Question: From the original question (below), I am now offering a bounty for the following:
An 'AlphaComposite' based solution for rounded corners.
- 'JPanel'- - - -
Hopefully someone picks this up quick, it seems easy.
I will also award the bounty if there is a well-explained reason why this can never be done, that others agree with.
Here is a sample image of what I have in mind (but using'AlphaComposite')
---
I've been trying to figure out a way to do rounded corners using compositing, very similar to <URL>.
However, my attempts without an intermediate BufferedImage don't work - the rounded destination composite apparently doesn't affect the source. I've tried different things but nothing works. Should be getting a rounded red rectangle, instead I'm getting a square one.
So, I have two questions, really:
1) Is there a way to make this work?
2) Will an intermediate image actually generate better performance?
SSCCE:
the test panel
'''
import java.awt.AlphaComposite;
import java.awt.Color;
import java.awt.Dimension;
import java.awt.Graphics;
import java.awt.Graphics2D;
import javax.swing.JLabel;
public class TPanel extends JLabel {
int w = 300;
int h = 200;
public TPanel() {
setOpaque(false);
setPreferredSize(new Dimension(w, h));
setMaximumSize(new Dimension(w, h));
setMinimumSize(new Dimension(w, h));
}
@Override
public void paintComponent(Graphics g) {
super.paintComponent(g);
Graphics2D g2d = (Graphics2D) g.create();
// Yellow is the clipped area.
g2d.setColor(Color.yellow);
g2d.fillRoundRect(0, 0, w, h, 20, 20);
g2d.setComposite(AlphaComposite.Src);
// Red simulates the image.
g2d.setColor(Color.red);
g2d.setComposite(AlphaComposite.SrcAtop);
g2d.fillRect(0, 0, w, h);
}
}
'''
and its
'''
import java.awt.Dimension;
import java.awt.FlowLayout;
import javax.swing.JFrame;
public class Sandbox {
public static void main(String[] args) {
JFrame f = new JFrame();
f.setMinimumSize(new Dimension(800, 600));
f.setLocationRelativeTo(null);
f.setDefaultCloseOperation(JFrame.EXIT_ON_CLOSE);
f.setLayout(new FlowLayout());
TPanel pnl = new TPanel();
f.getContentPane().add(pnl);
f.setVisible(true);
}
}
'''
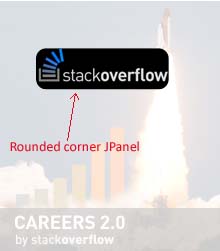
Answer: With respect to your performance concerns the Java 2D Trickery article contains a link to a very good explanation by Chet Haase on the usage of <URL>.
I think the following excerpt from O'Reilly's could be helpful to you in order to make sense of the AlphaComposite behaviour and why intermediate images may be the necessary technique to use.
> The SRC_OVER compositing rule draws a possibly translucent source
color over the destination color. This is what we typically want to
happen when we perform a graphics operation. But the AlphaComposite
object actually allows colors to be combined according to seven other
rules as well.Before we consider the compositing rules in detail, there is an
important point you need to understand. Colors displayed on the screen
never have an alpha channel. If you can see a color, it is an opaque
color. The precise color value may have been chosen based on a
transparency calculation, but, once that color is chosen, the color
resides in the memory of a video card somewhere and does not have an
alpha value associated with it. In other words, with on-screen
drawing, destination pixels always have alpha values of 1.0.The situation is different when you are drawing into an off-screen
image, however. As you'll see when we consider the Java 2D
BufferedImage class later in this chapter, you can specify the desired
color representation when you create an off-screen image. By default,
a BufferedImage object represents an image as an array of RGB colors,
but you can also create an image that is an array of ARGB colors. Such
an image has alpha values associated with it, and when you draw into
the images, the alpha values remain associated with the pixels you
draw.This distinction between on-screen and off-screen drawing is important
because some of the compositing rules perform compositing based on the
alpha values of the destination pixels, rather than the alpha values
of the source pixels. With on-screen drawing, the destination pixels
are always opaque (with alpha values of 1.0), but with off-screen
drawing, this need not be the case. Thus, some of the compositing
rules only are useful when you are drawing into off-screen images that
have an alpha channel.To overgeneralize a bit, we can say that when you are drawing
on-screen, you typically stick with the default SRC_OVER compositing
rule, use opaque colors, and vary the alpha value used by the
AlphaComposite object. When working with off-screen images that have
alpha channels, however, you can make use of other compositing rules.
In this case, you typically use translucent colors and translucent
images and an AlphaComposite object with an alpha value of 1.0.